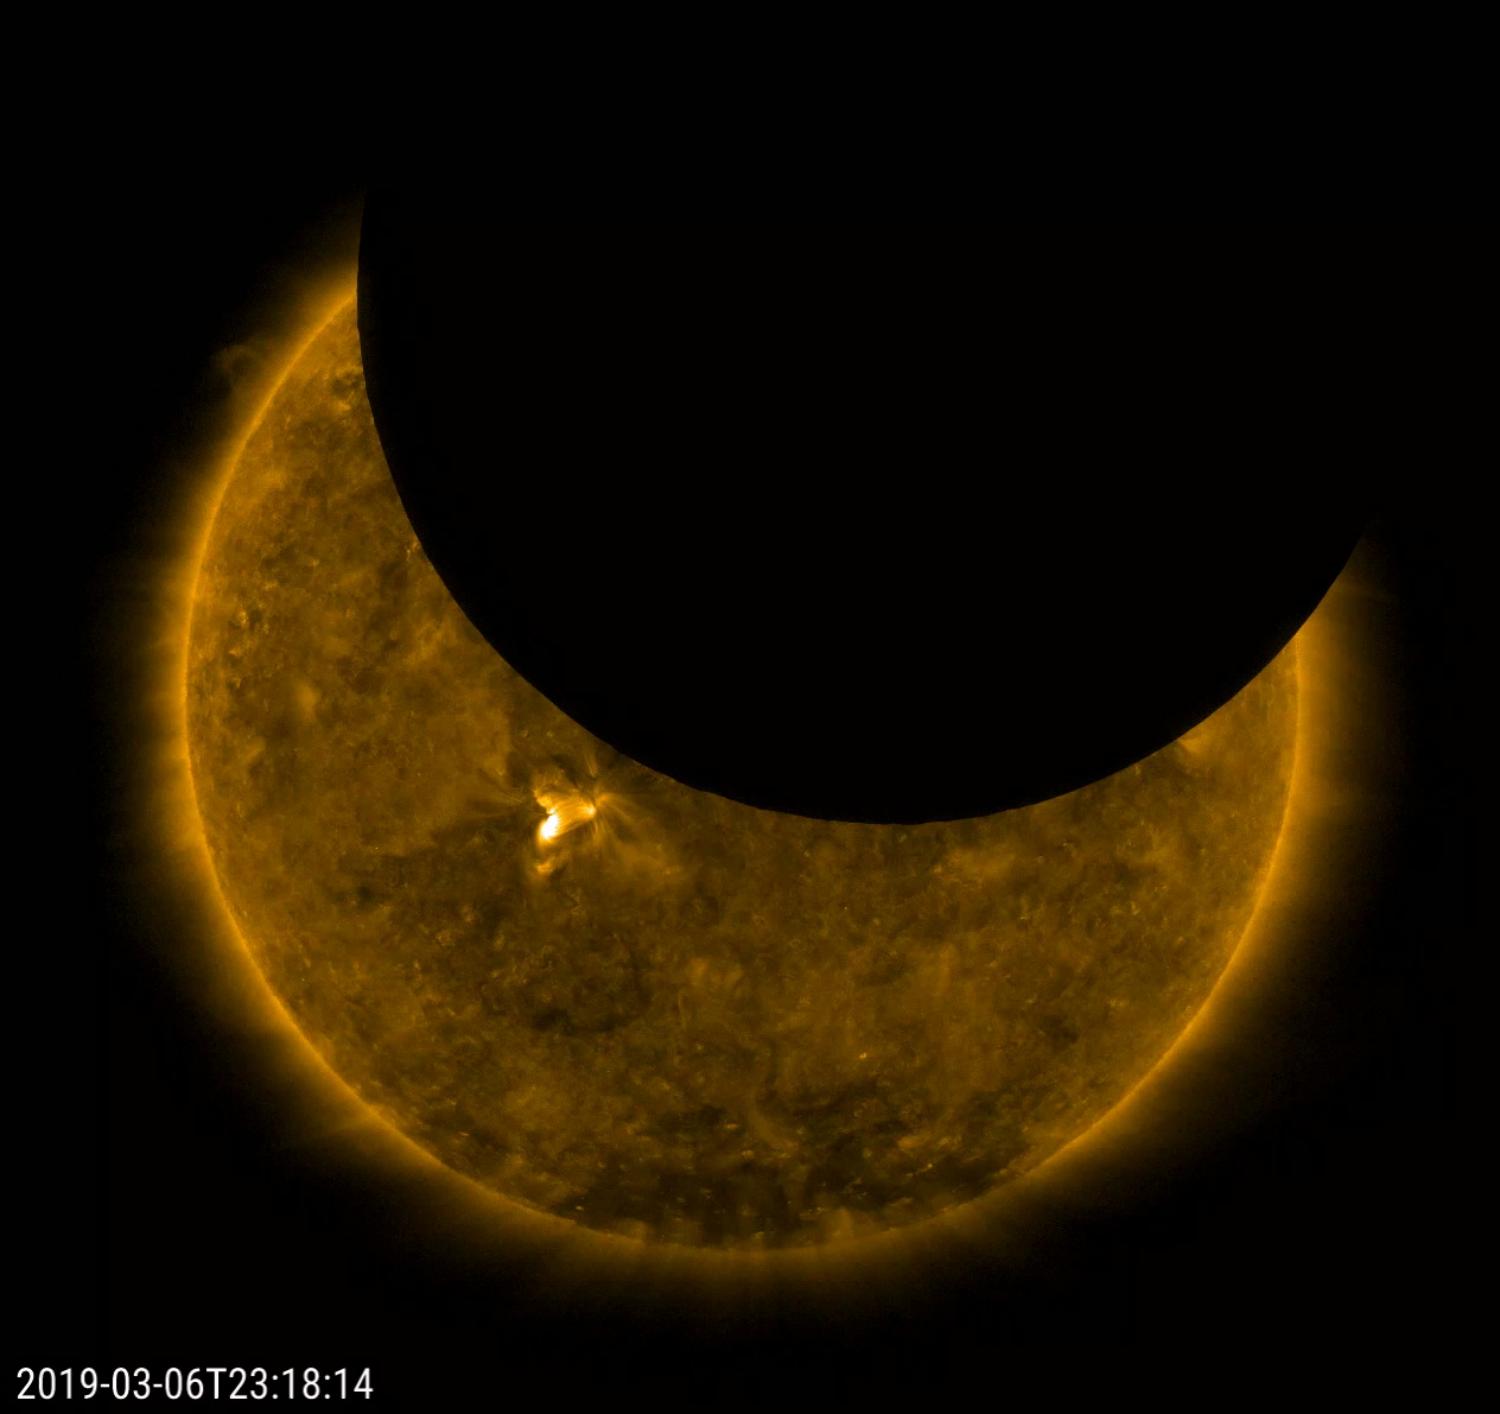
Criss-Crossing Lunar Transit Solar Dynamics Observatory (SDO), Sun